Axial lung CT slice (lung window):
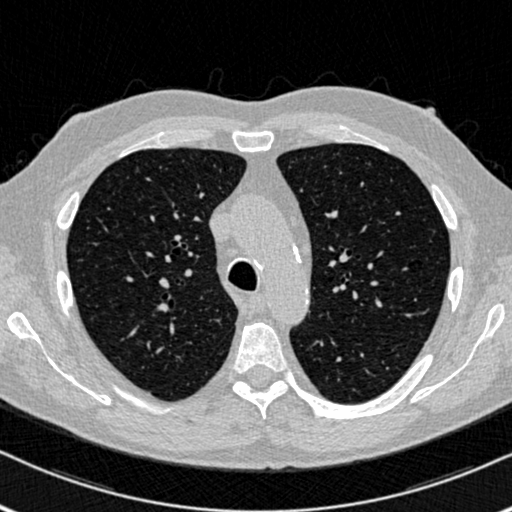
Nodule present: no